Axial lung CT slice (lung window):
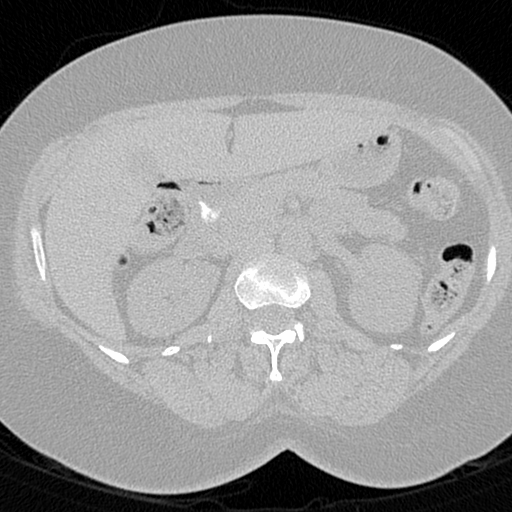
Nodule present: no